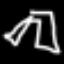
Label: pants